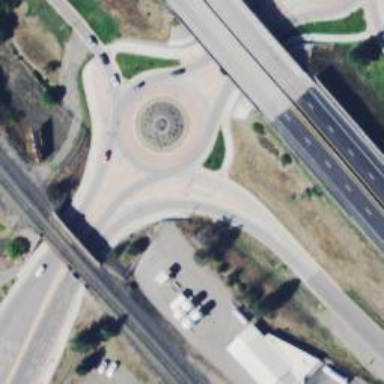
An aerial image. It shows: Secondary road leading to roundabout.